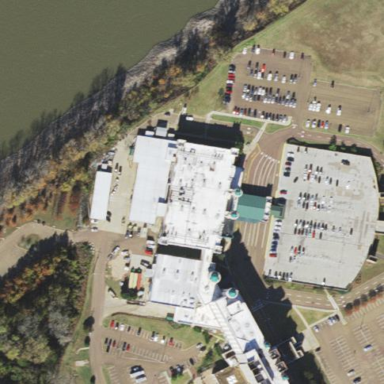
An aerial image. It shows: Casino building.